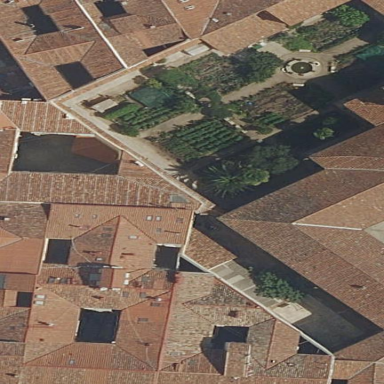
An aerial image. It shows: Garden that is leisure land.